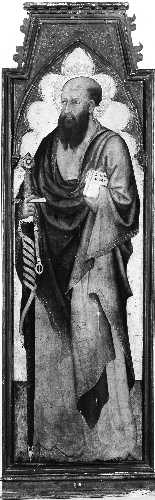
Title: Saint Paul
Artist: Niccolò di Buonaccorso
Artist bio: Italian, active Siena by 1372–died 1388 Siena
Object type: Painting
Classification: Paintings
Medium: Tempera on wood, gold ground
Dimensions: Overall, with shaped top and engaged frame, 60 x 16 1/2 in. (152.4 x 41.9 cm); painted surface 52 3/8 x 16 1/2 in. (133 x 41.9 cm)
Department: European Paintings
Credit line: Bequest of George Blumenthal, 1941
Accession year: 1941
Repository: Metropolitan Museum of Art, New York, NY
Tags: Saint Paul|Men